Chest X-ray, AP view. Patient: 60 years old, sex M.
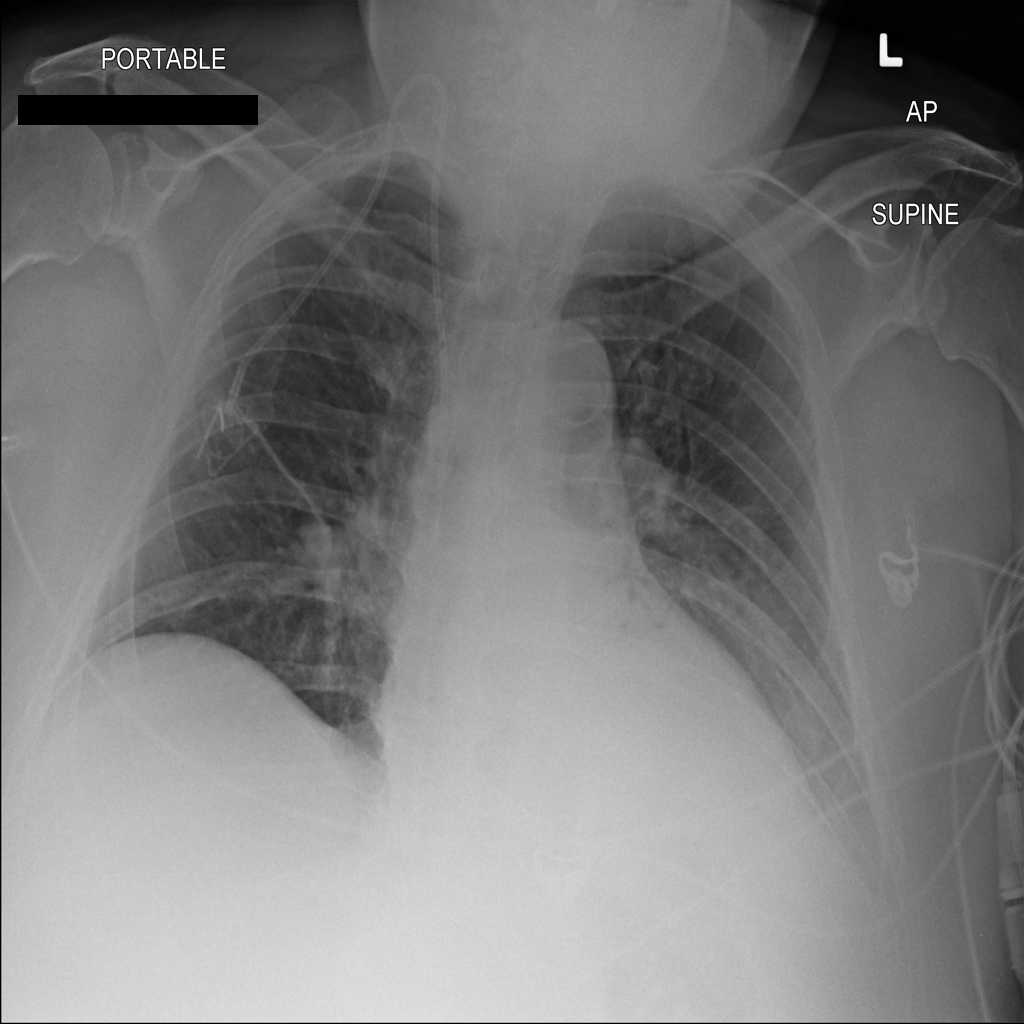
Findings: Atelectasis, Cardiomegaly